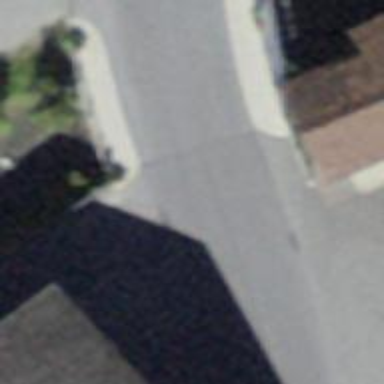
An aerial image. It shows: Secondary road with asphalt surface.